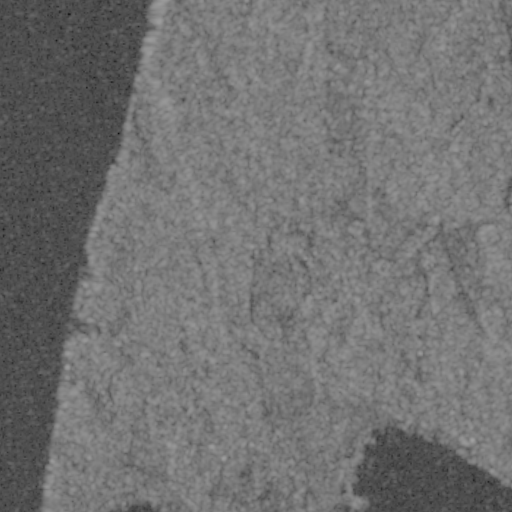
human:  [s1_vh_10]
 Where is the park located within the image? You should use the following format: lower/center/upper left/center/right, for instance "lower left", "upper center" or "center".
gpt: The park is located in the lower right of the image.
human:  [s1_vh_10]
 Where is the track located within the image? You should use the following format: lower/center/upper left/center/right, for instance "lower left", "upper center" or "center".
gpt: There is no track in the image.

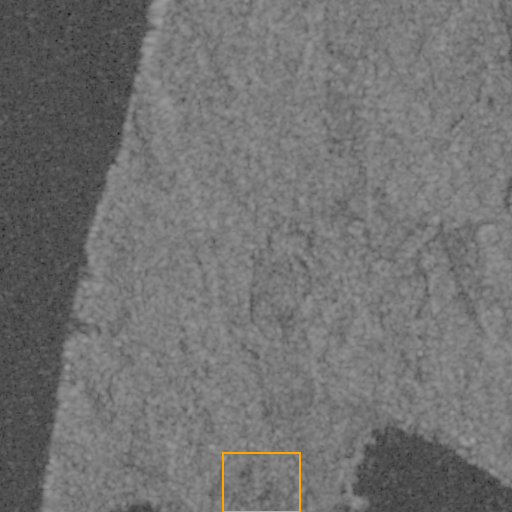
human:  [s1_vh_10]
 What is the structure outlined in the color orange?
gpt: The structure outlined in orange is a park.
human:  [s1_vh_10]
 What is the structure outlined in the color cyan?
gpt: There is no cyan outline.